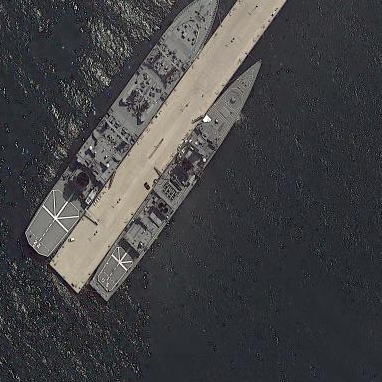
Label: cruiser